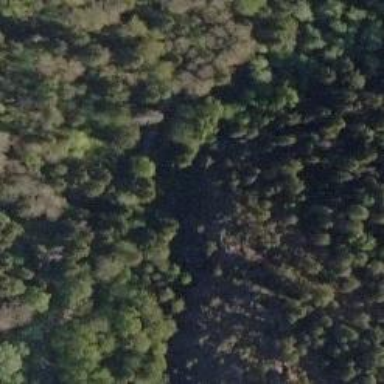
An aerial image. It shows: Cliff in nature.